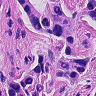
Metastatic tissue present: yes